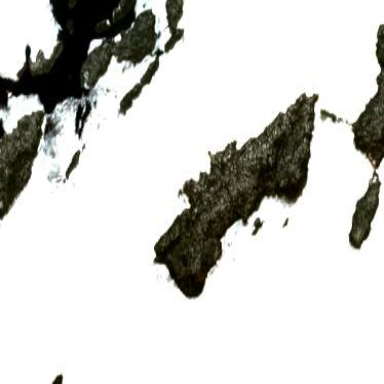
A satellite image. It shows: Image showing island.